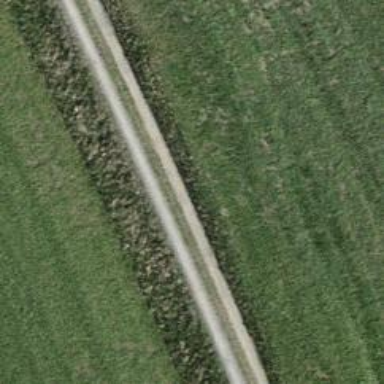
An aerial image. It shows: Unpaved track with grade2 track type.